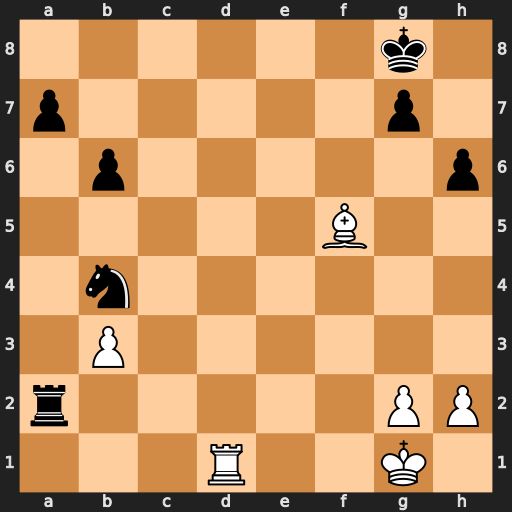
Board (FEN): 6k1/p5p1/1p5p/5B2/1n6/1P6/r5PP/3R2K1
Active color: w
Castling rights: -
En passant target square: -
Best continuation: Bg6 Kf8 Re1 Ra1 Rxa1